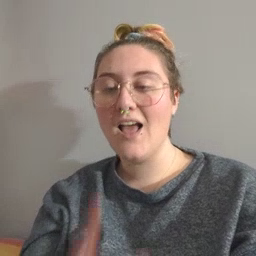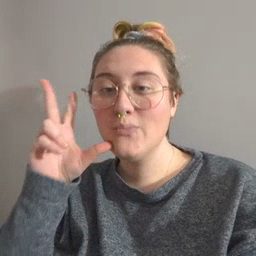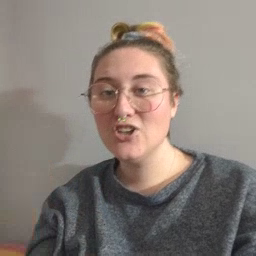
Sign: underwear